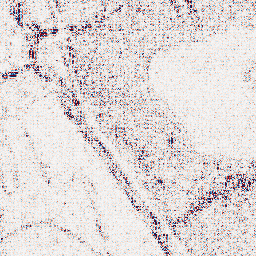
Category: wavelet
Decomposition family: wavelet_dwt
Decomposition parameters: wavelet: db8
level: 1
Upsampling method: linear_exact
Upsampling parameters: scale: 8
Upsampling scale: 8